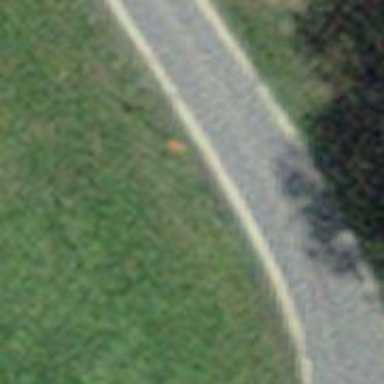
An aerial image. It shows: Pole with roof-covered pipeline marker.